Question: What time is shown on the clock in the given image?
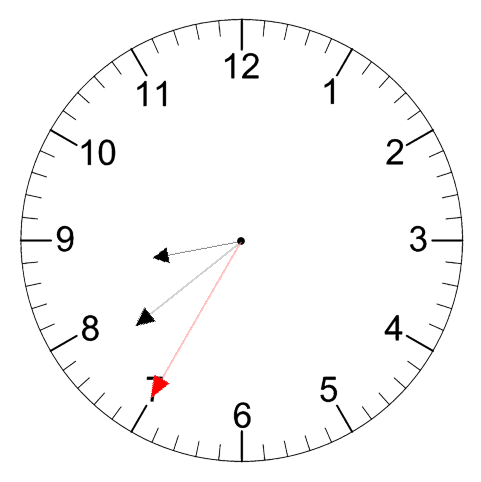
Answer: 08:38:35